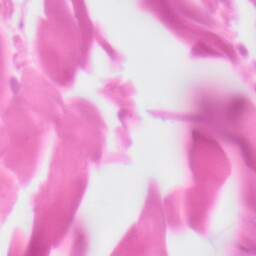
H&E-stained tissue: Skin